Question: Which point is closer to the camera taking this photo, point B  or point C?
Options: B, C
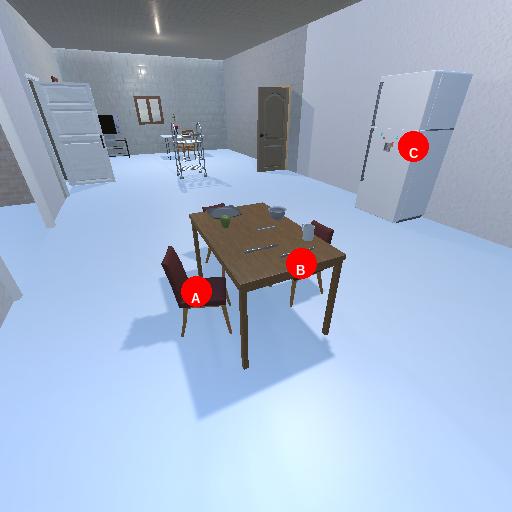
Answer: B